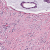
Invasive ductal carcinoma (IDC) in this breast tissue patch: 1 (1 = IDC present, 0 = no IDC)